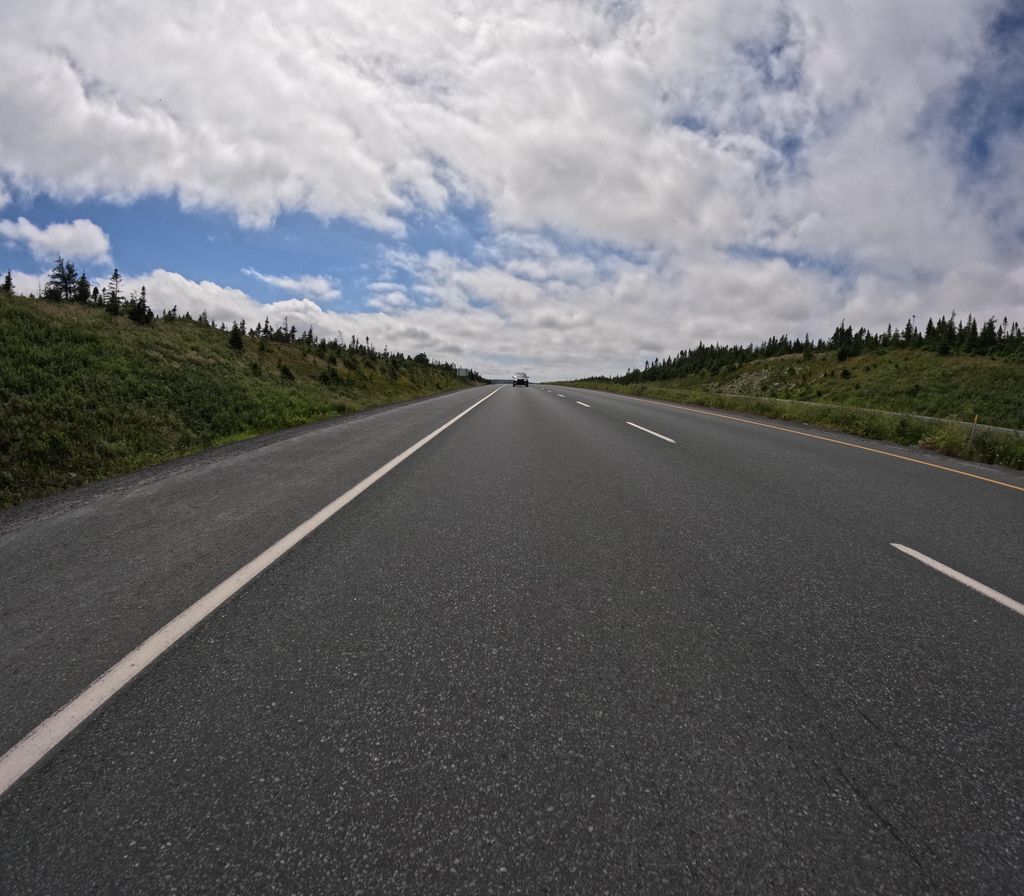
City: st_johns